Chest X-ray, AP view. Patient: 26 years old, sex M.
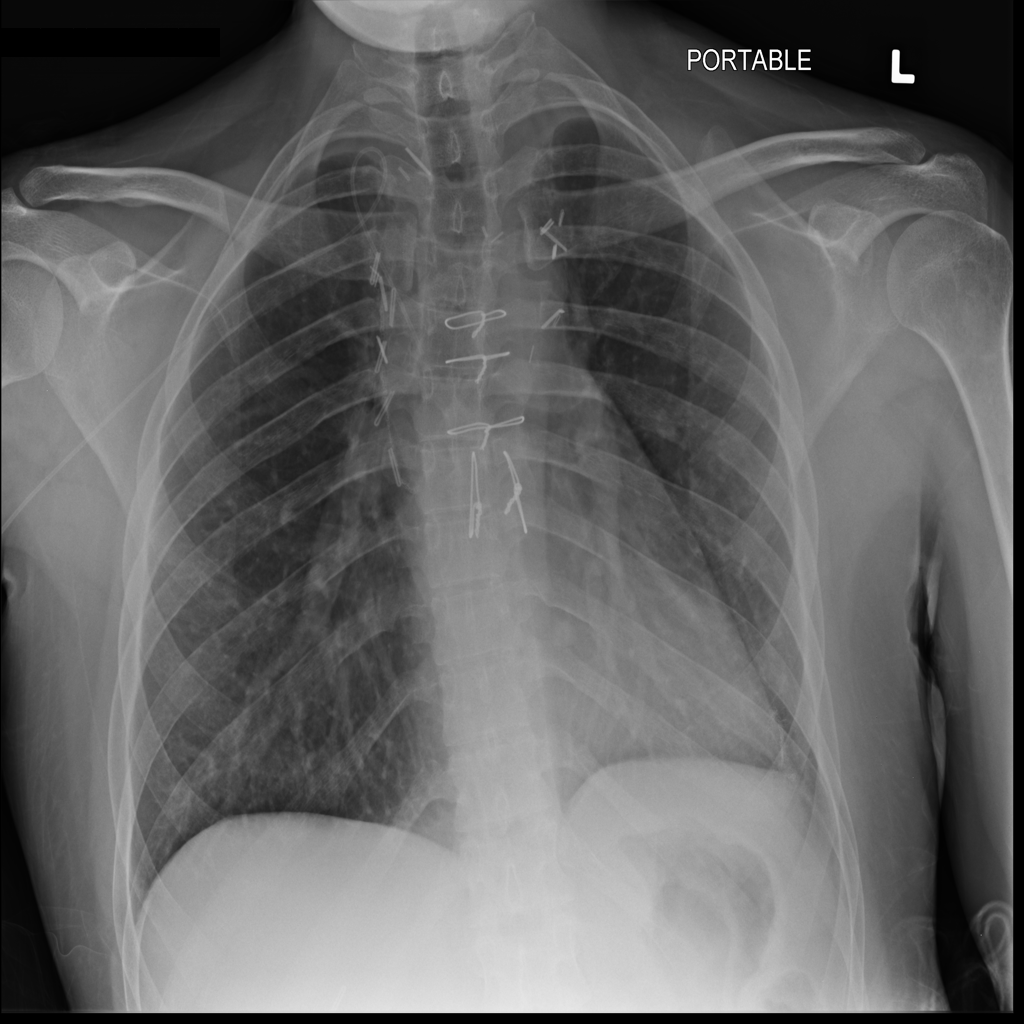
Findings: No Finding